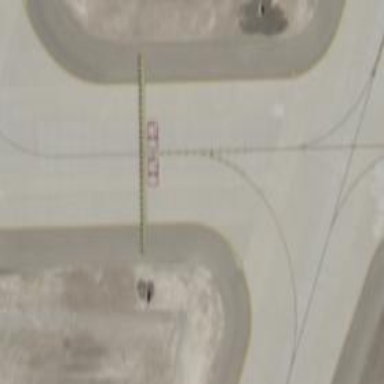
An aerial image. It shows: View of taxiway at the airport.